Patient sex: M
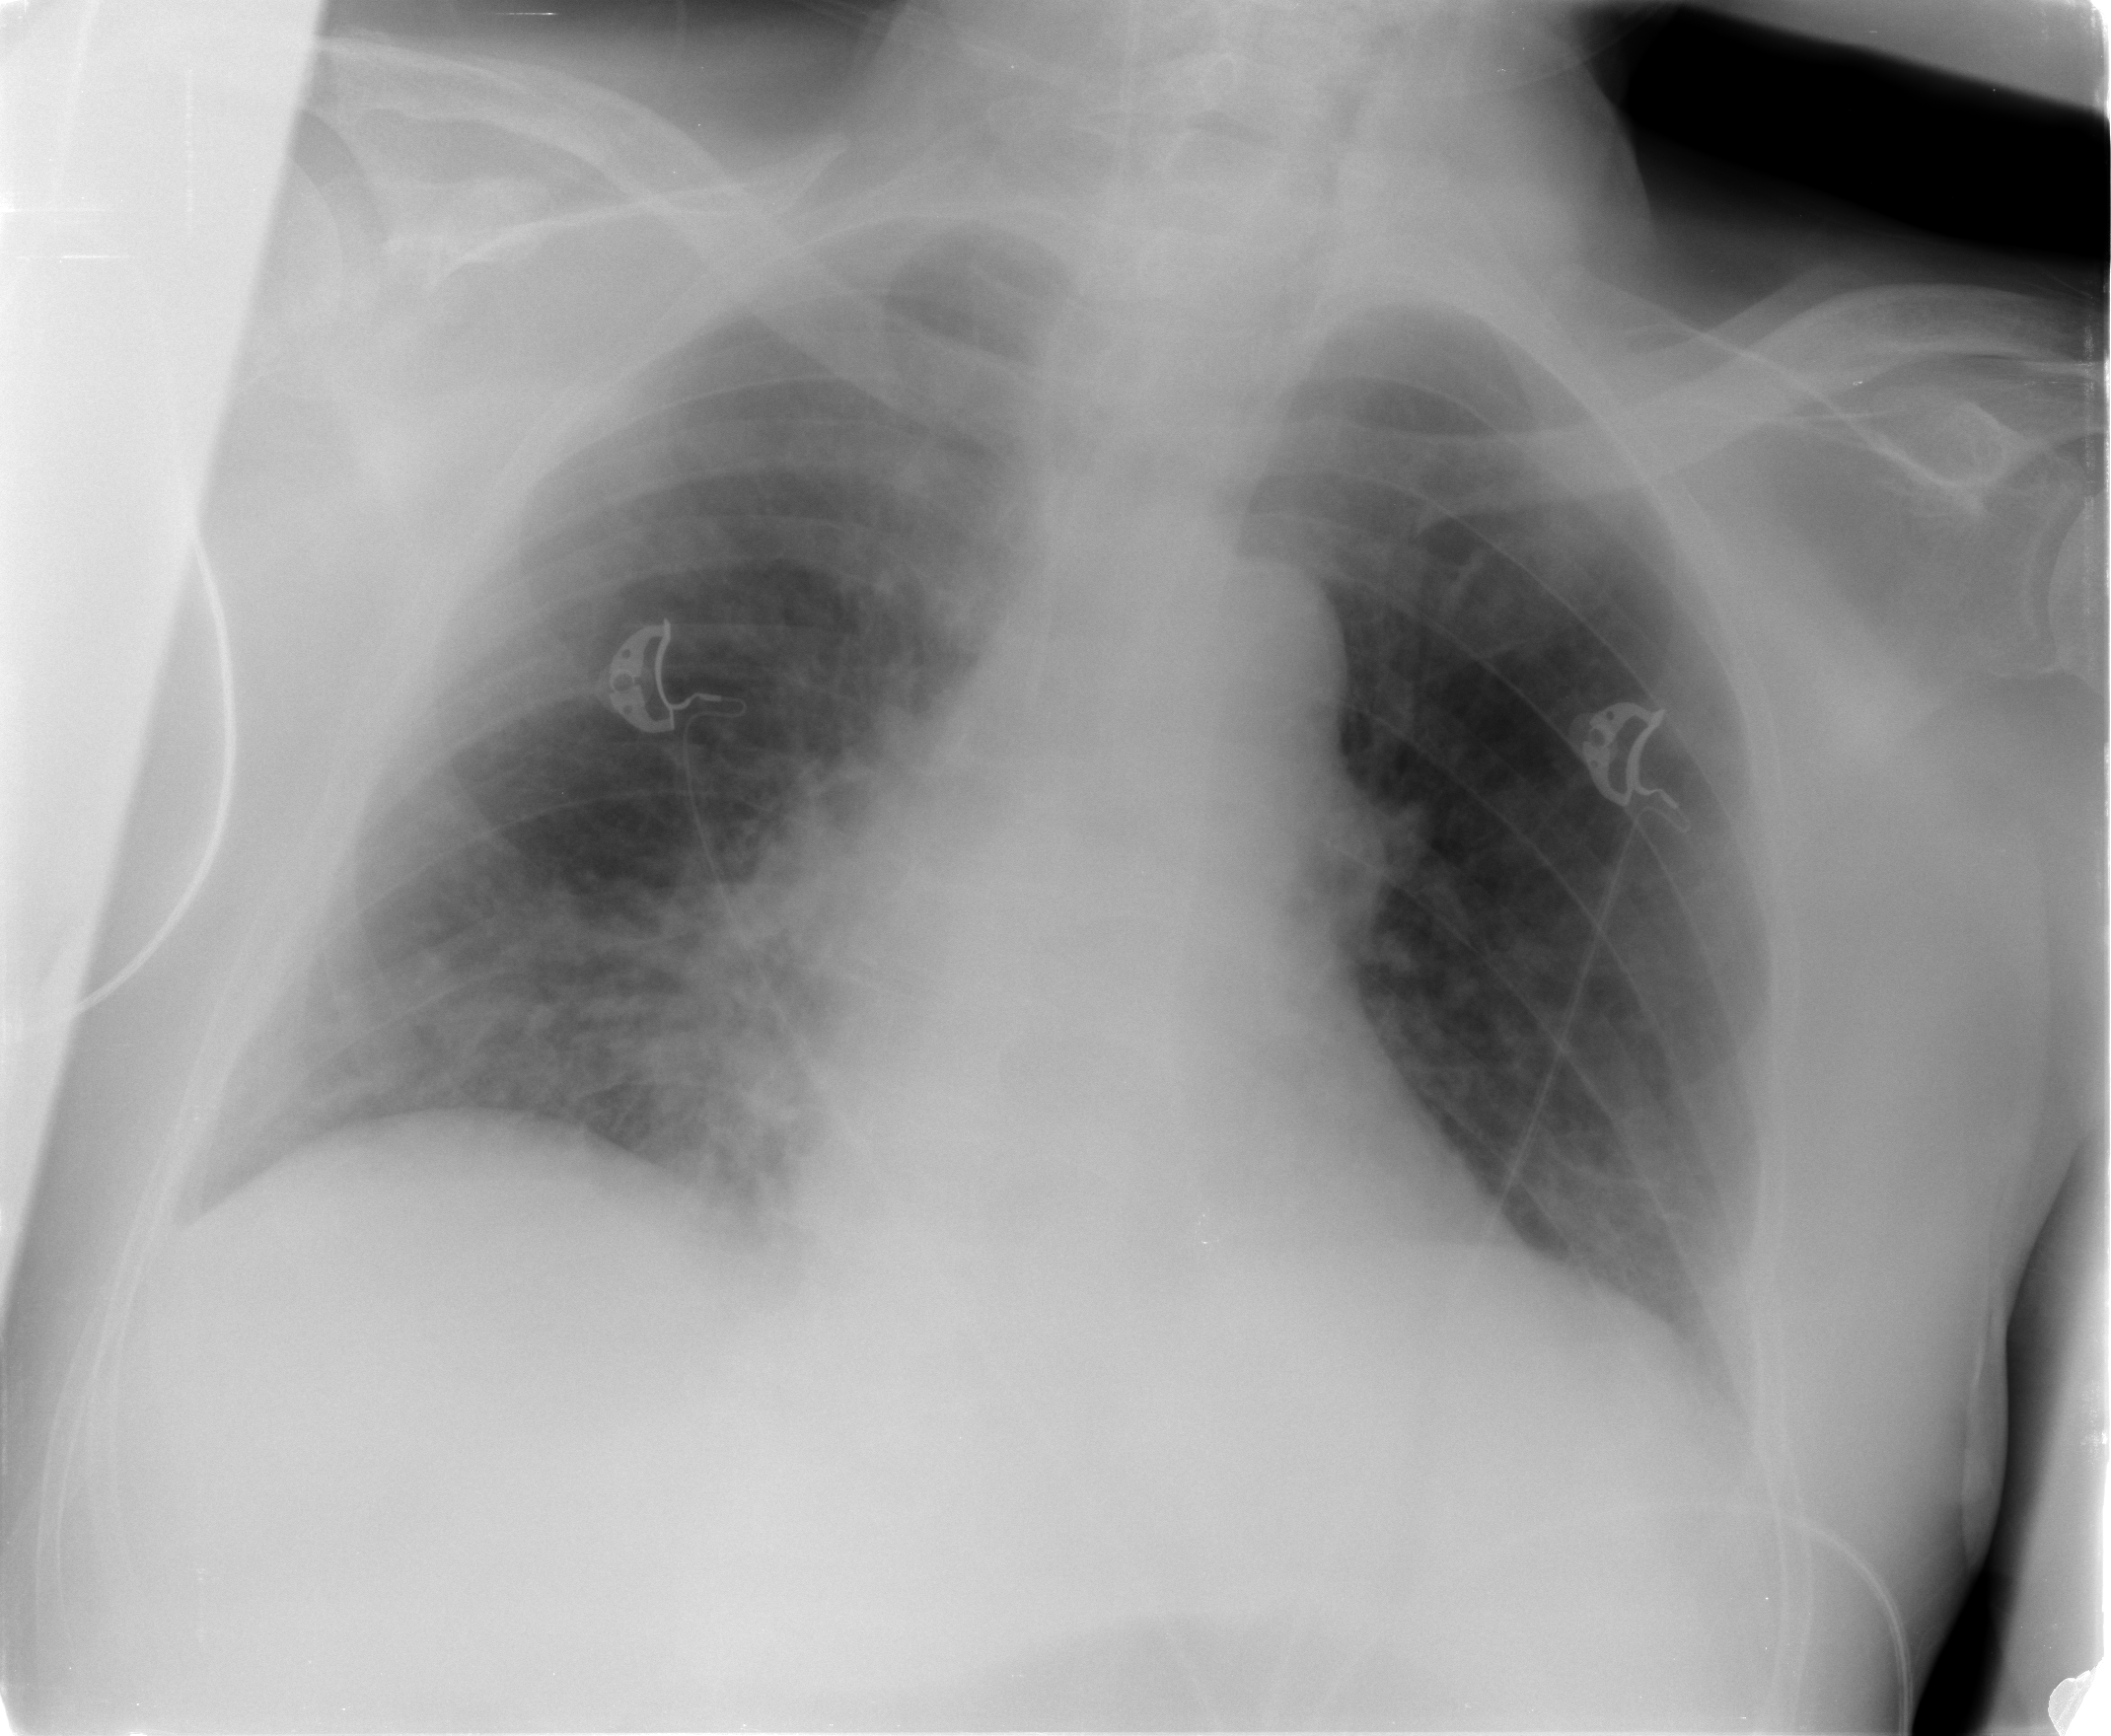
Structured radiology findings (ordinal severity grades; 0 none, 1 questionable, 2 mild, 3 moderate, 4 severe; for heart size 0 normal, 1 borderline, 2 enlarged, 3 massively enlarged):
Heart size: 0
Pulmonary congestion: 0
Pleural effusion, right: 0
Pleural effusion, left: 1
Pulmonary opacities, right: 2
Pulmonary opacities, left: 0
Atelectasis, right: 2
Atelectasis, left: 1